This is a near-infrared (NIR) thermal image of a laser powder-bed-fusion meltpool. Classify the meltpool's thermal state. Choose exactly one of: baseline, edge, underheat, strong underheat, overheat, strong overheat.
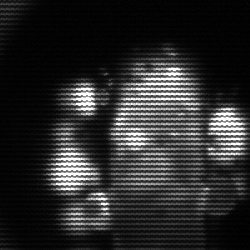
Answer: strong underheat